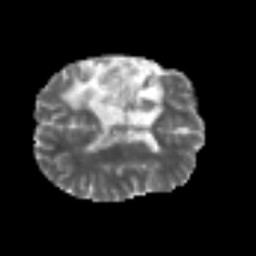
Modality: MD
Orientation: axial
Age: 50
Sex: male
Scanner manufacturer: siemens
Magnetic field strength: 3 T
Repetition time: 6.1 s
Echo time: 0.101 s